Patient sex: F
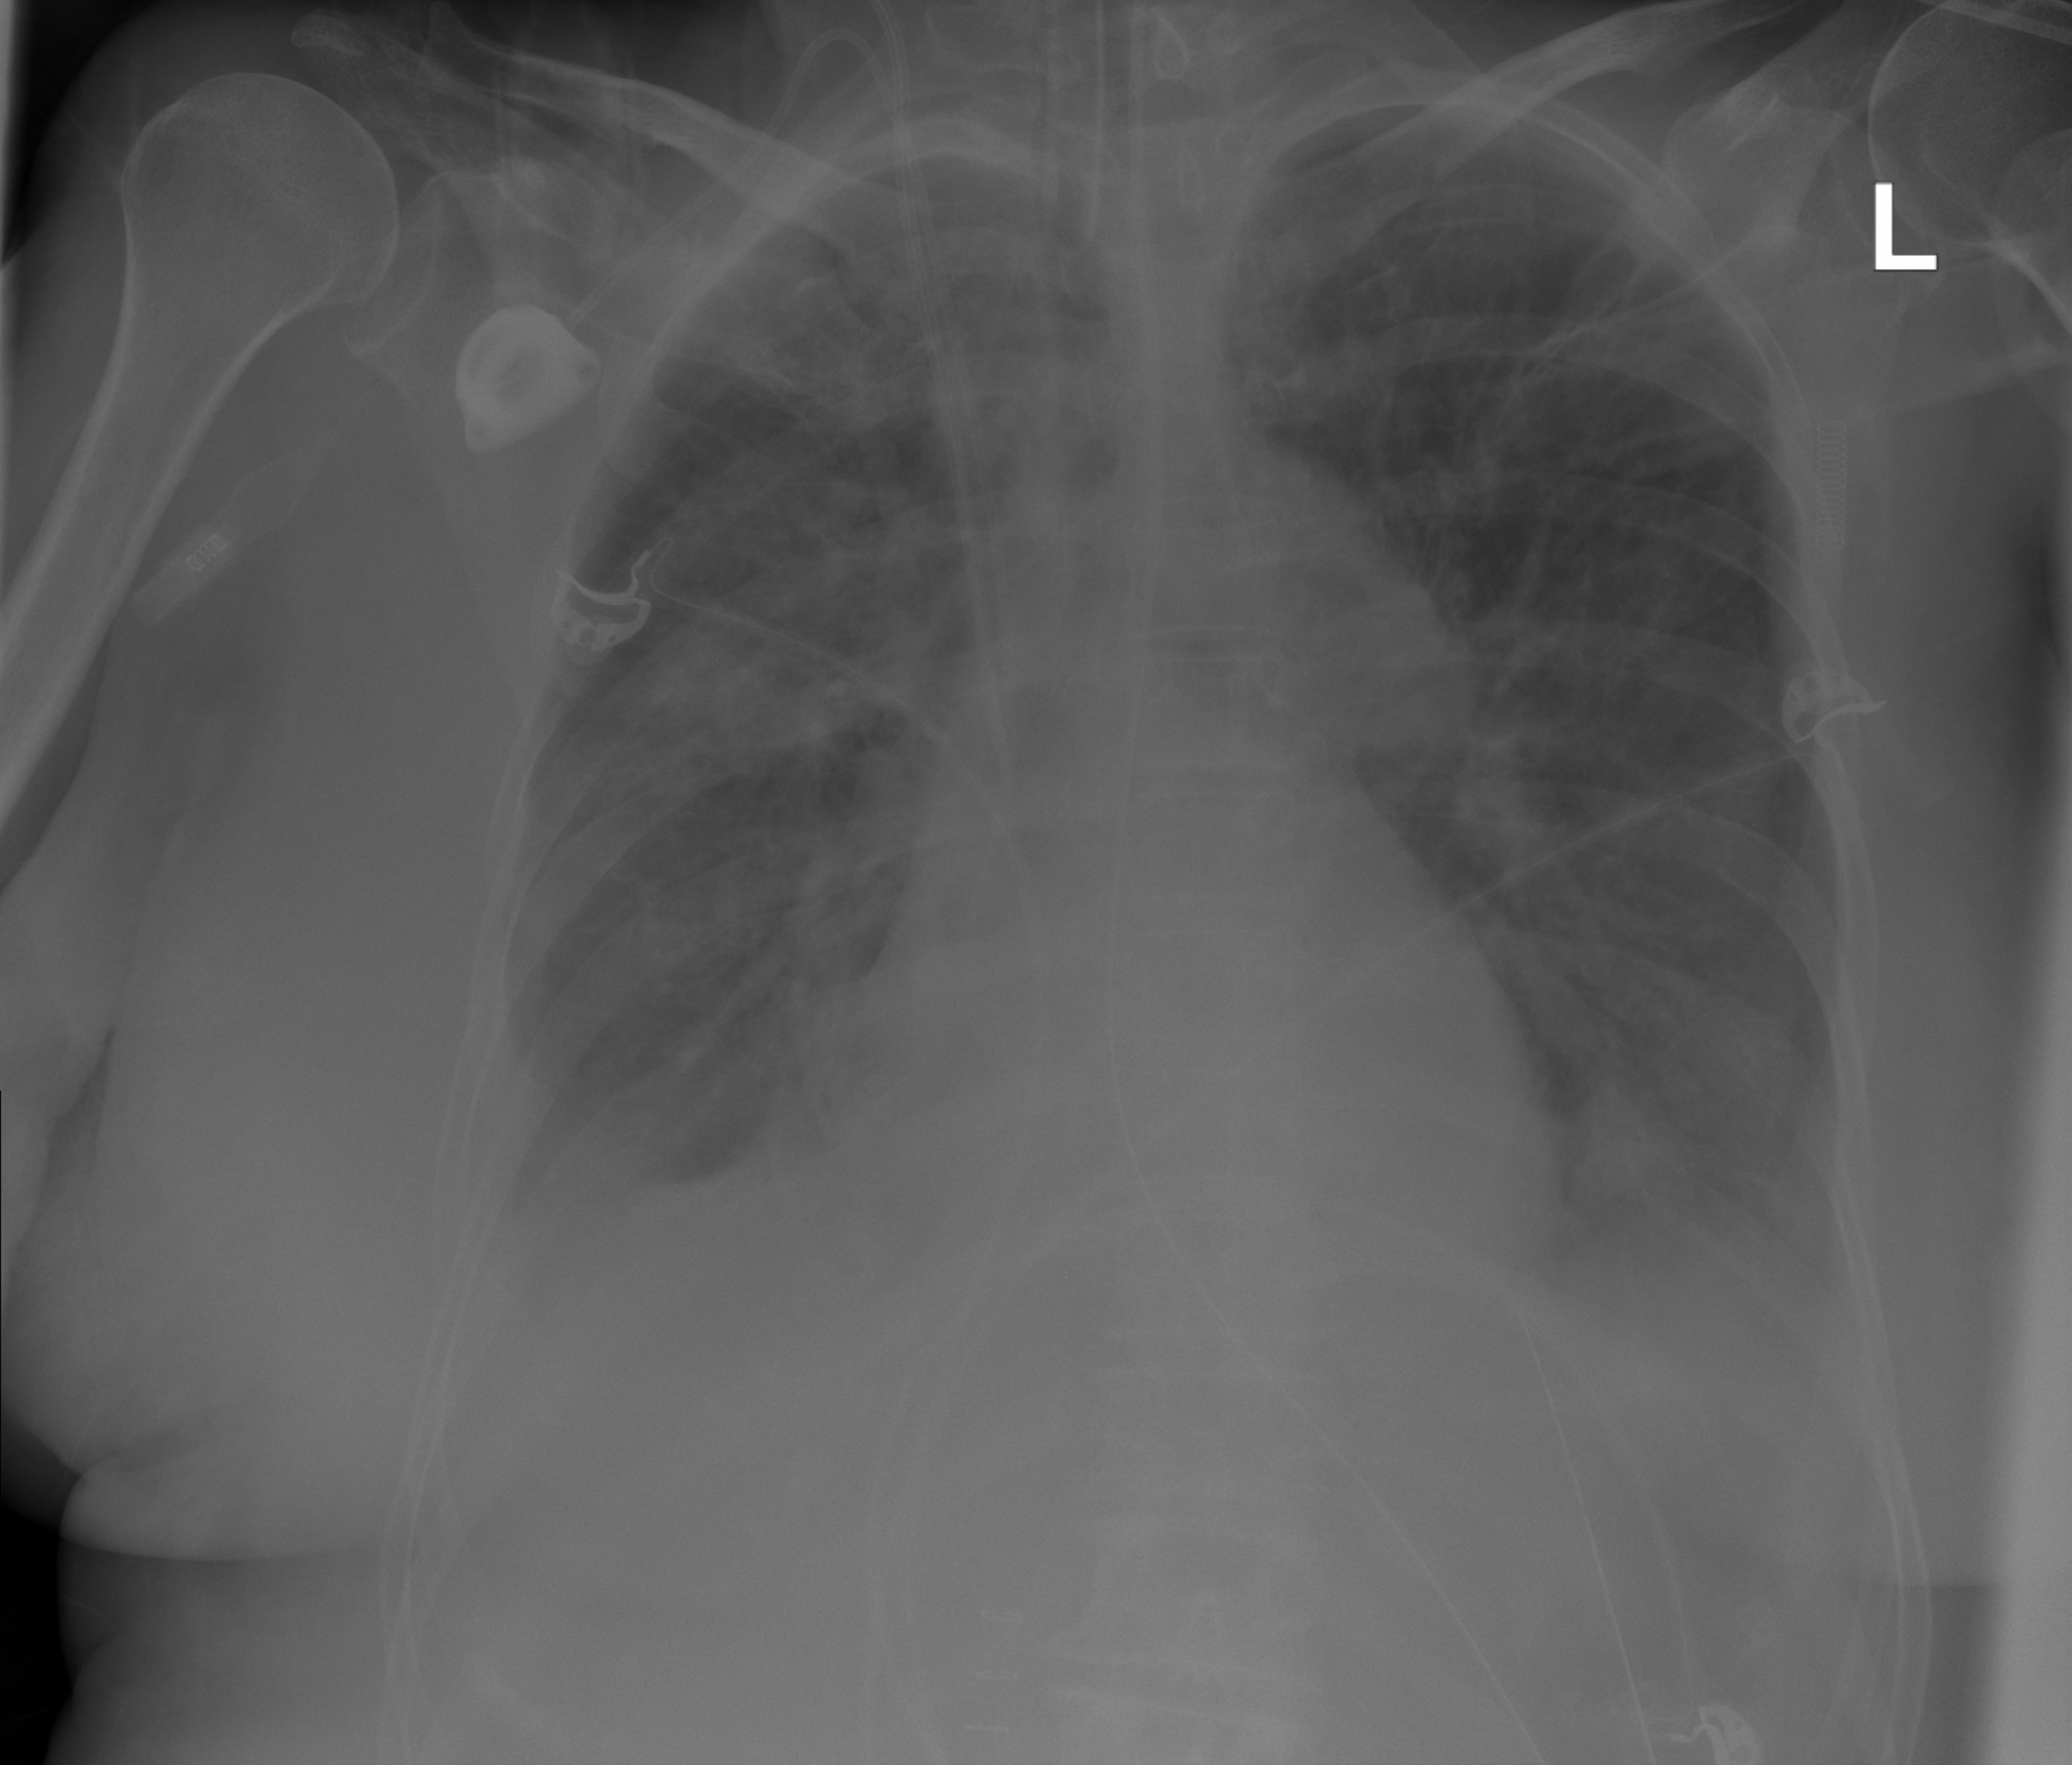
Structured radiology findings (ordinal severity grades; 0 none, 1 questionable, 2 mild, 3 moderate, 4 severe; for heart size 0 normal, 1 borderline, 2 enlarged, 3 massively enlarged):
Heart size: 0
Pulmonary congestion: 2
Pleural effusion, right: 3
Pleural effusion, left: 2
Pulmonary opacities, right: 2
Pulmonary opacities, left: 2
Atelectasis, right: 2
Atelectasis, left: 2